Field crop: tomato
Growth stage: 1
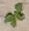
Species: solanum